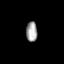
Tissue: prostate
Cell type: Myeloid cells
Senescence score: 0.7557
Nuclear area (px): 221
Mean DAPI intensity: 160.683